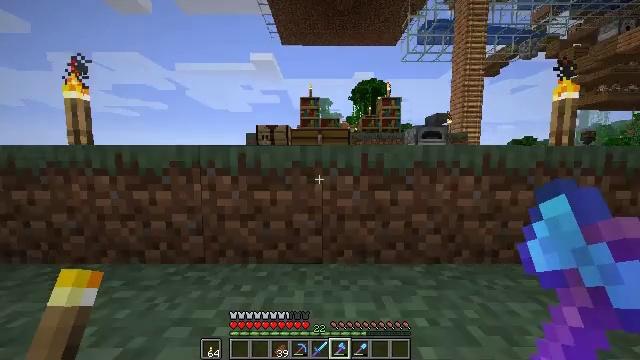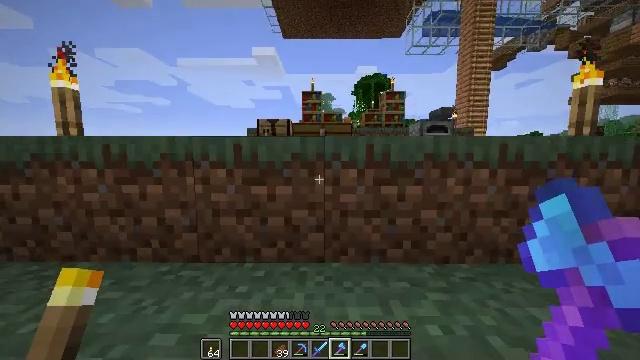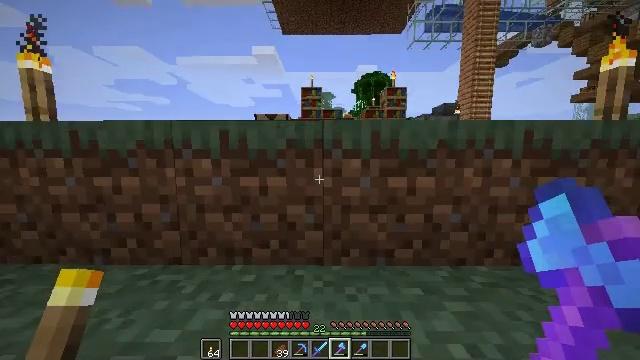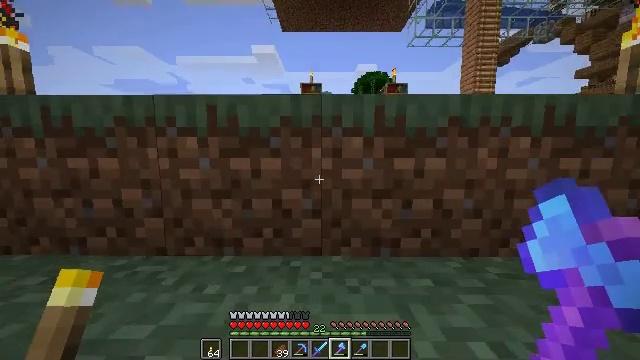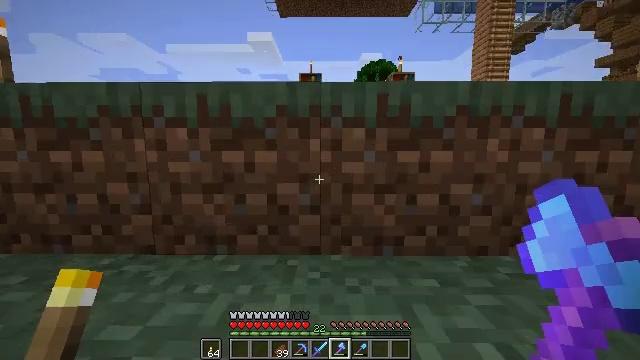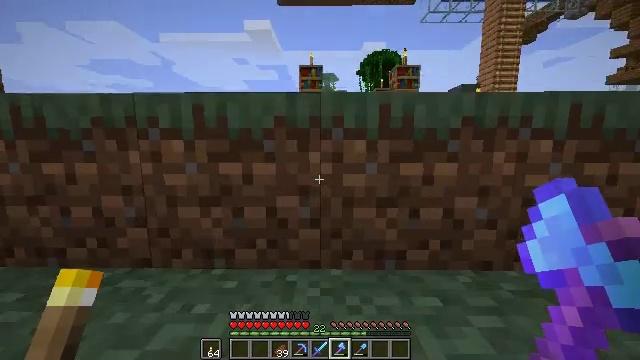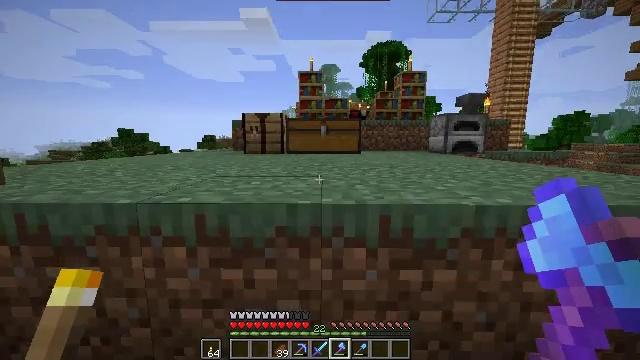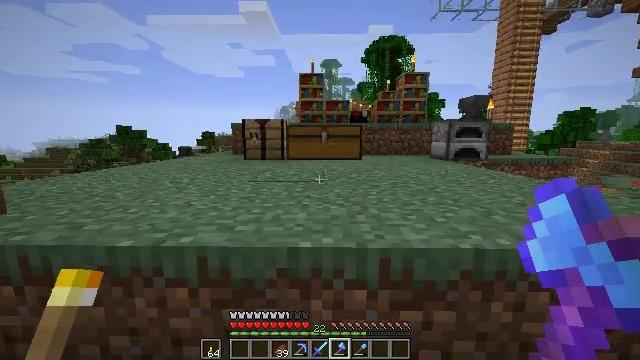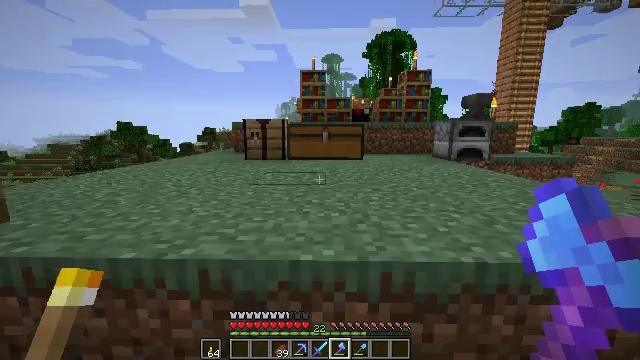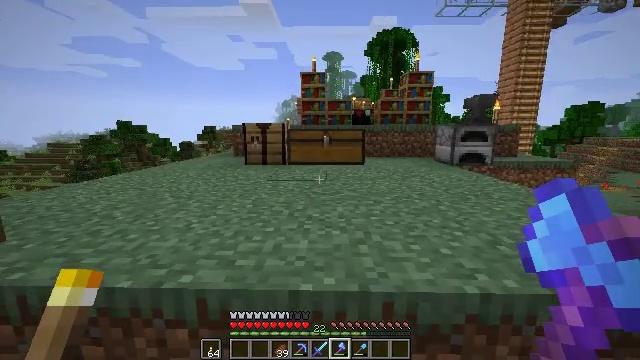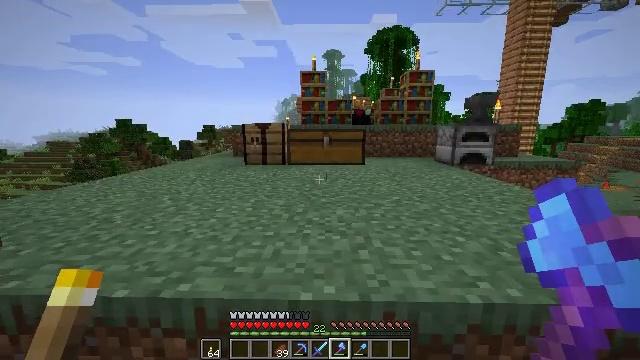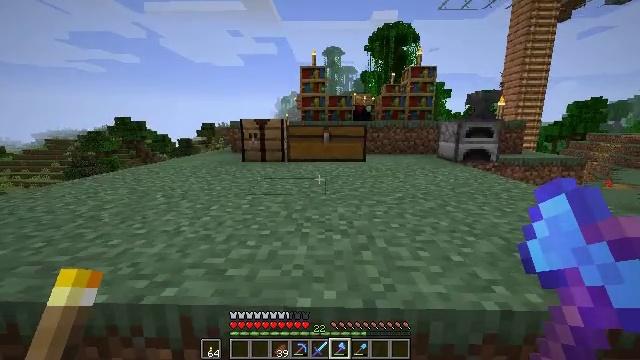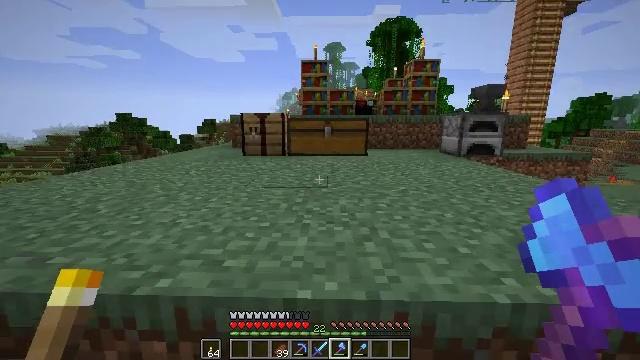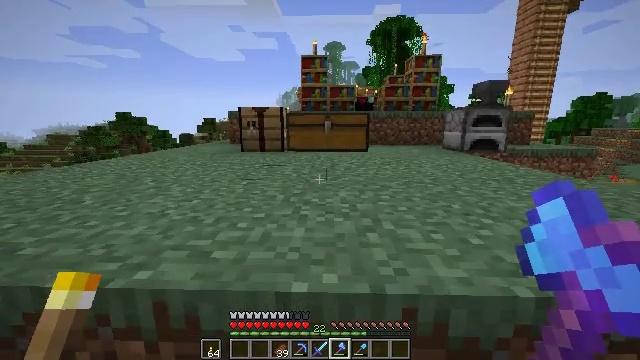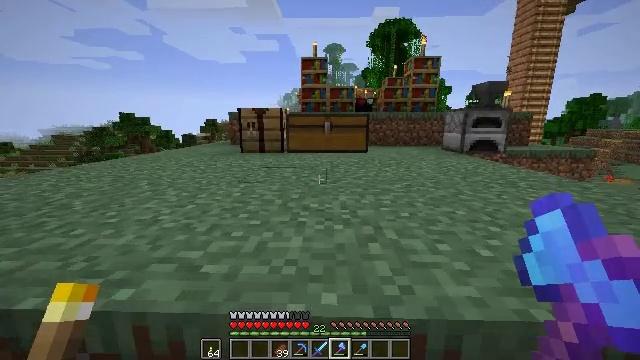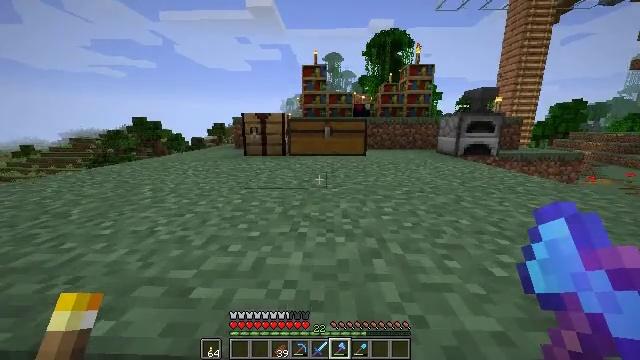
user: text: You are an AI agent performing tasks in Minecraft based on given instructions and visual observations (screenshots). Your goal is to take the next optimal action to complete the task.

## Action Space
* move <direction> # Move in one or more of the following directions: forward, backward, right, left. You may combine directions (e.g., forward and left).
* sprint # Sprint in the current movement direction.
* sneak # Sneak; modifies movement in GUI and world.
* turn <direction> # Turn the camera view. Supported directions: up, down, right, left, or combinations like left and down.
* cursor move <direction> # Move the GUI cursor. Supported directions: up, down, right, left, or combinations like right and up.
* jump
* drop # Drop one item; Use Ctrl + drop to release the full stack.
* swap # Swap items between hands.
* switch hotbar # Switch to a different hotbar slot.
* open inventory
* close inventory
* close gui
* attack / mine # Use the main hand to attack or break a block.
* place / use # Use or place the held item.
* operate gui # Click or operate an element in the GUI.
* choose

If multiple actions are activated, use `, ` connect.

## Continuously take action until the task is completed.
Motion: motion action
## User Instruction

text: Mine the chest to collect it.
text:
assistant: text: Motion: move forward, sprint, turn down, jump
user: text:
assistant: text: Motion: move forward, jump
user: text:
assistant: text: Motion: move forward, jump
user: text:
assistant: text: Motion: move forward, jump
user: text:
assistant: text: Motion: move forward, turn down, jump
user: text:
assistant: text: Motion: move forward, sprint, jump
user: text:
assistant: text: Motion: move forward, sprint, jump
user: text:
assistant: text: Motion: move forward, sprint, jump
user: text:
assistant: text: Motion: move forward, jump
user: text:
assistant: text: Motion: move forward, jump
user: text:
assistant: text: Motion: move forward, jump
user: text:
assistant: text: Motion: move forward, jump
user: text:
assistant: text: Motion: move forward, jump
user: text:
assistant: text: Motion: move forward, sprint, jump
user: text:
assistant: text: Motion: move forward, sprint, jump
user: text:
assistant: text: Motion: move forward, sprint, jump
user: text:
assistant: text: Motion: move forward, jump
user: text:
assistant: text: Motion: move forward, jump
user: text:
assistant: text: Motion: move forward, jump
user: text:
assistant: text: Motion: move forward, jump
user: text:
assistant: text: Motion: move forward, turn down, jump
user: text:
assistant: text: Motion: move forward, turn down, jump
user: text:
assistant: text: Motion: move forward, jump
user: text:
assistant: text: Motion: move forward, jump
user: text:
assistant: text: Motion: move forward, sprint, jump
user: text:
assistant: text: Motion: move forward, sprint, jump
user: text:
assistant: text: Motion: move forward, sprint, jump
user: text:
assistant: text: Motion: move forward, jump
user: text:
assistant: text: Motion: move forward, jump
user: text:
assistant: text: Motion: move forward, turn down